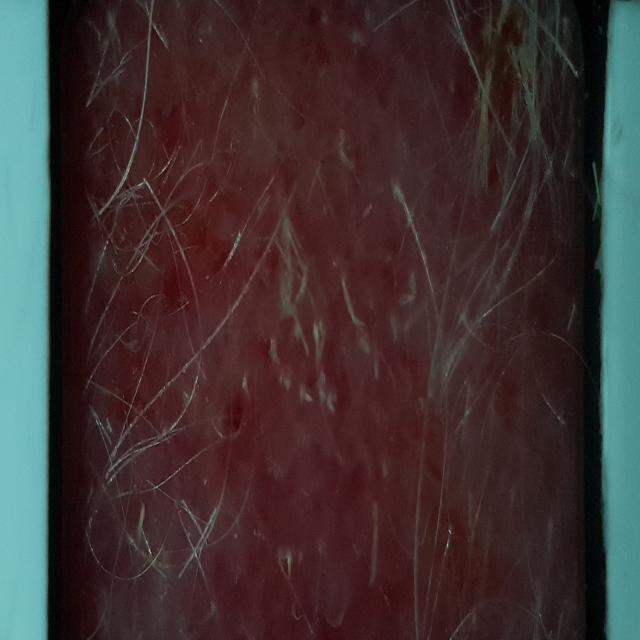
Canine dermatitis — inflammation of the skin presenting with erythema, pruritus, papules, and excoriation. May be allergic, contact, or atopic in origin.